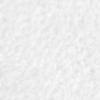
Label: no_change